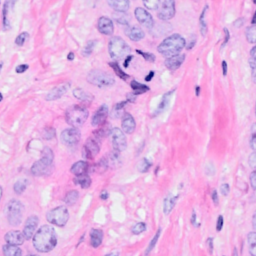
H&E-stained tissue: Breast